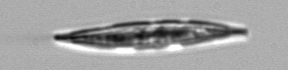
Label: Pleurosigma